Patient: sex M, age 40
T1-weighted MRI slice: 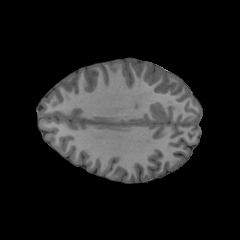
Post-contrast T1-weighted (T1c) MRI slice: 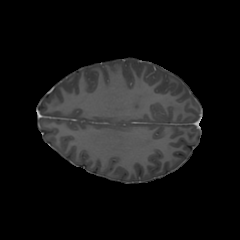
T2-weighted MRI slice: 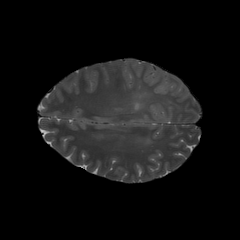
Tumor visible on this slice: no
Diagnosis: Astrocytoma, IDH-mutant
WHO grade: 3